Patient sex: F
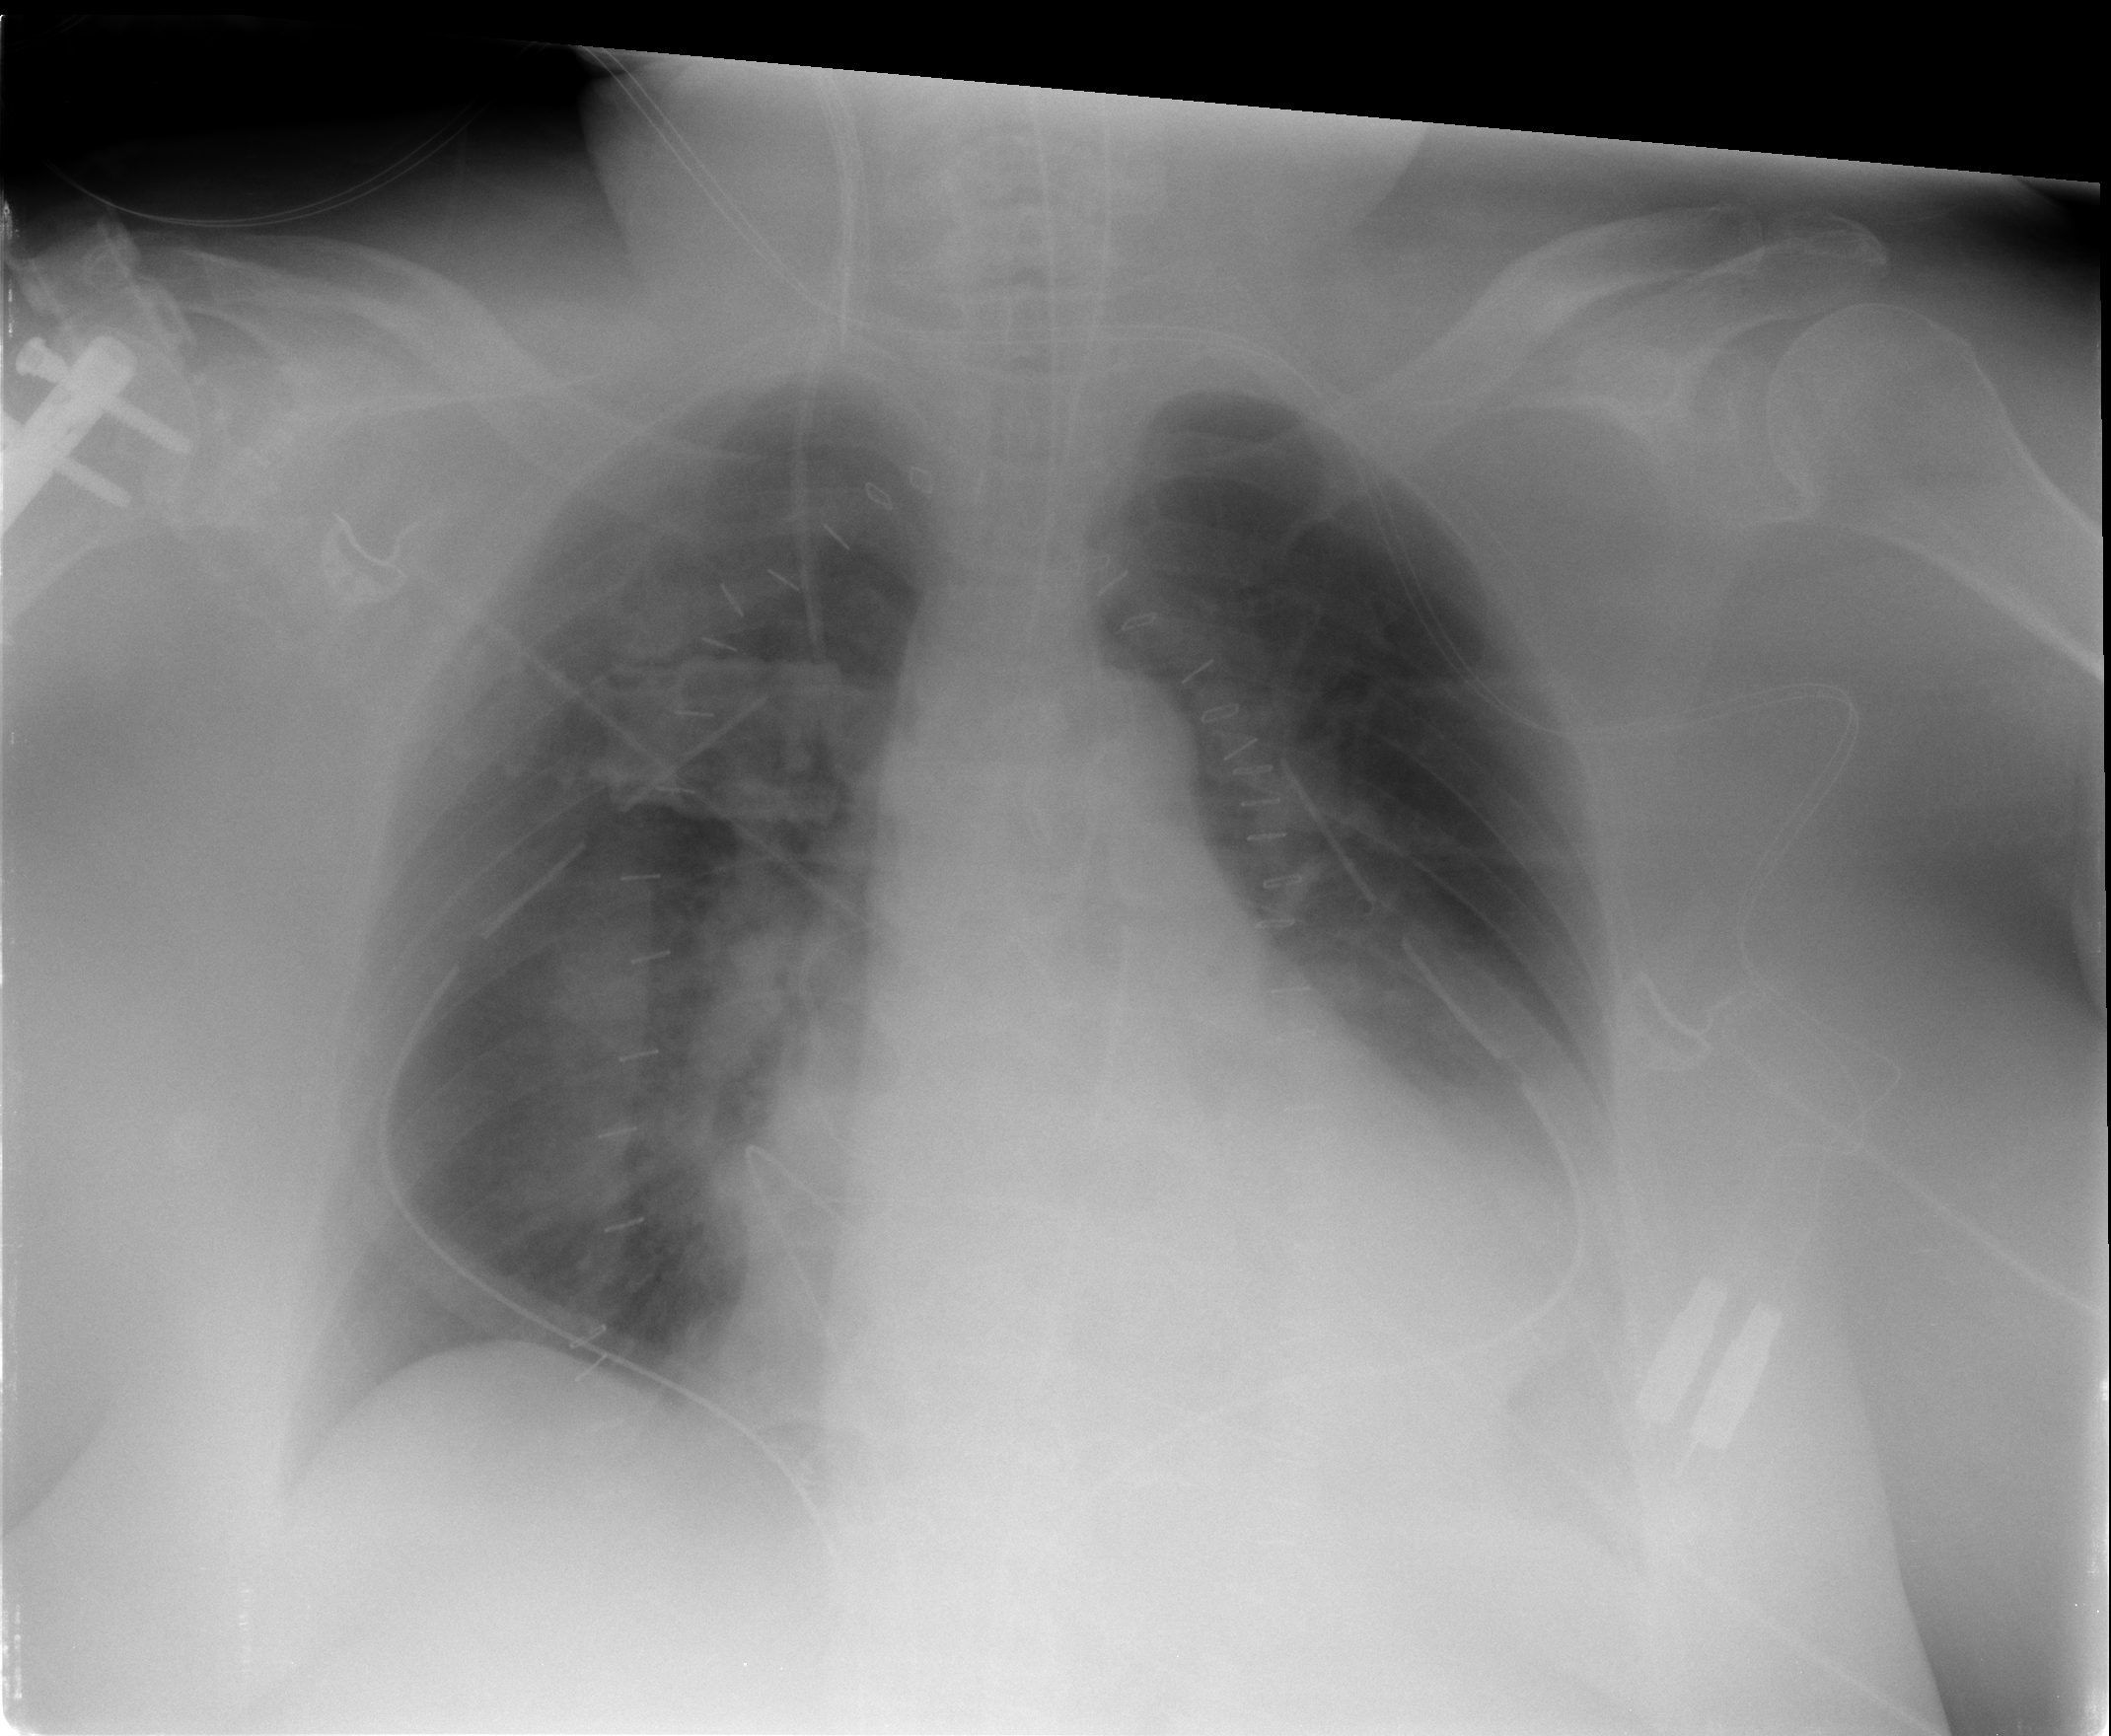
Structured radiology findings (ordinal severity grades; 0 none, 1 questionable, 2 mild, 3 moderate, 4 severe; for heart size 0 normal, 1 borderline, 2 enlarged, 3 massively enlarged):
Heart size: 2
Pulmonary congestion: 2
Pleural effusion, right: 0
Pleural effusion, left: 2
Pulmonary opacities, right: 2
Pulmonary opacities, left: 0
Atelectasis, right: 2
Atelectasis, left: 2